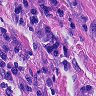
Metastatic tissue present: yes